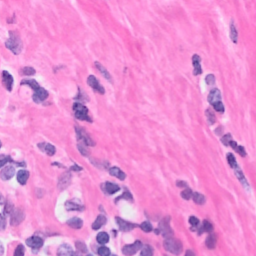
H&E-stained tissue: Breast